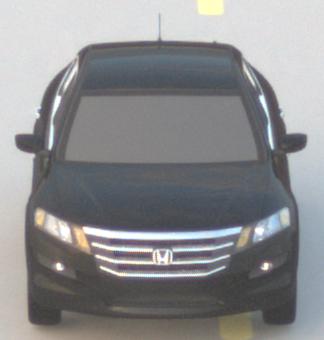
Make: Honda
Model: Crosstour
Detailed model: -
Model produced from: 2009
Model produced until: 2012
Doors: 4
Color: black
Road condition: dry road
Daytime: sunrise or sunset
Contrast: medium contrast